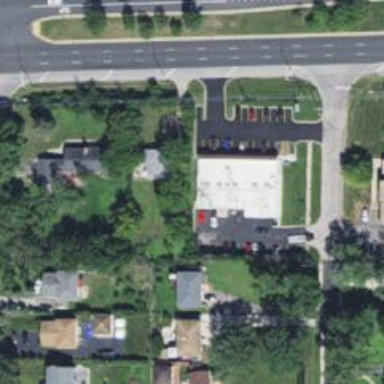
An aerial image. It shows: Convenience shop.